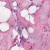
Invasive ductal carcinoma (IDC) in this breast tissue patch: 1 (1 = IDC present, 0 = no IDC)